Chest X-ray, PA view. Patient: 77 years old, sex M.
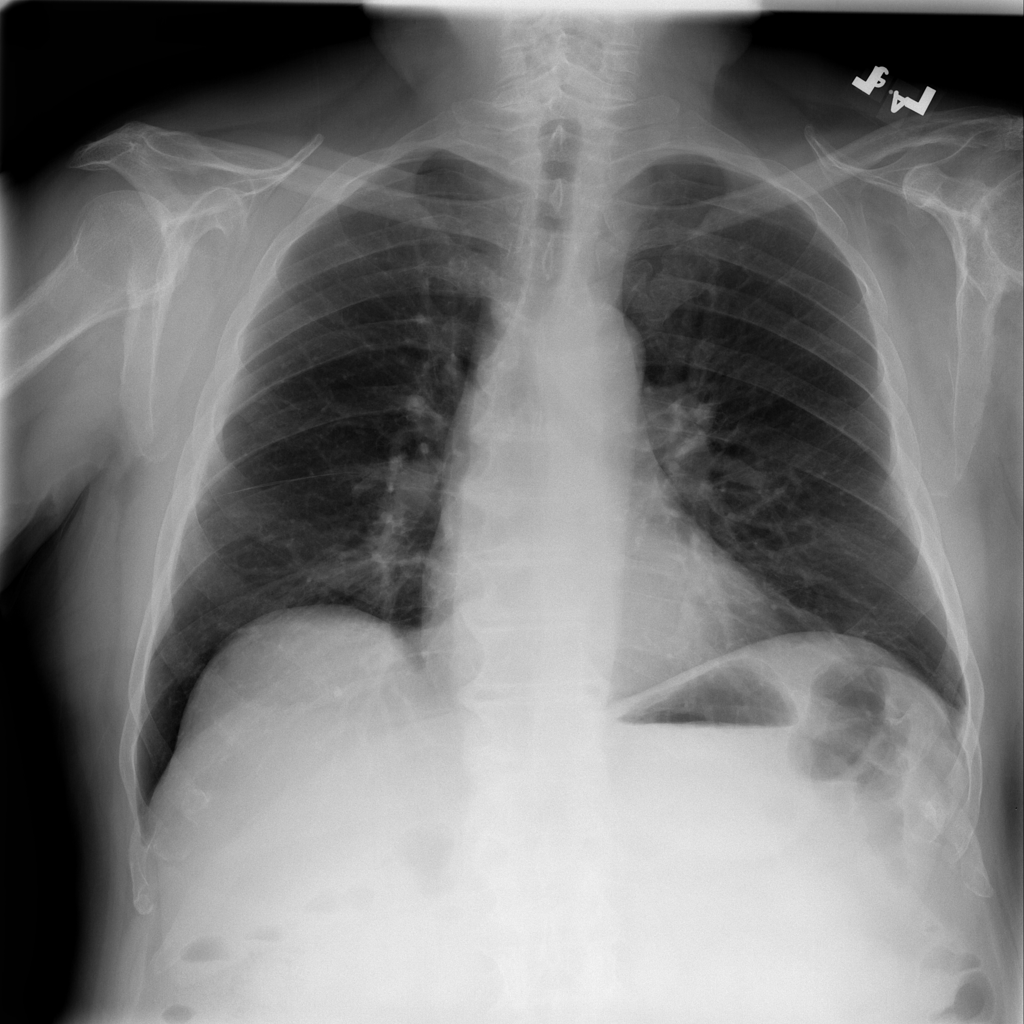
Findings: No Finding